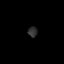
Tissue: lung
Cell type: Endothelial cells
Senescence score: 0.2143
Nuclear area (px): 96
Mean DAPI intensity: 46.906